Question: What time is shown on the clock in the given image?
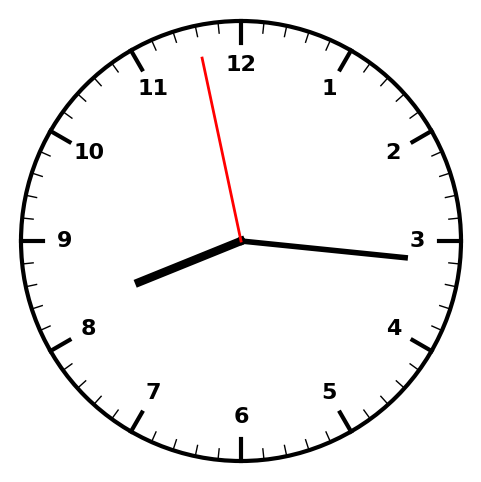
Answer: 08:15:58